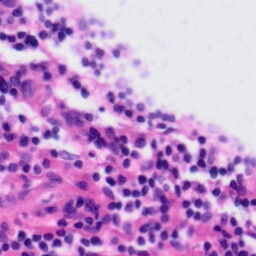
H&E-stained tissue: Tonsil